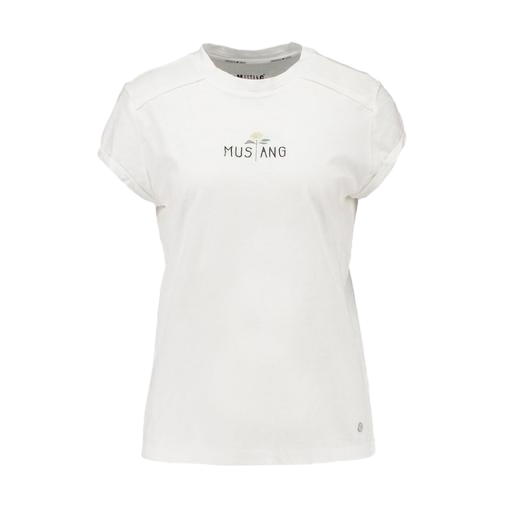
mid t-shirt, blue mustang tee, women's tee, white background